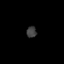
Tissue: skin
Cell type: Others
Senescence score: 0.7033
Nuclear area (px): 108
Mean DAPI intensity: 62.519